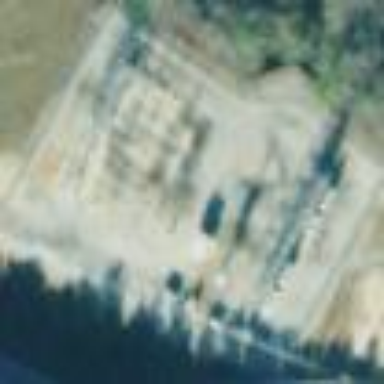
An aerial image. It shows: Distribution power substation secured by fence.